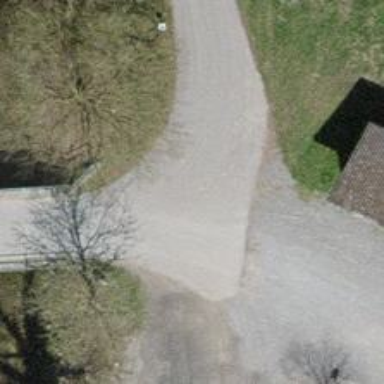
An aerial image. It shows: Track road with grade3 tracktype.